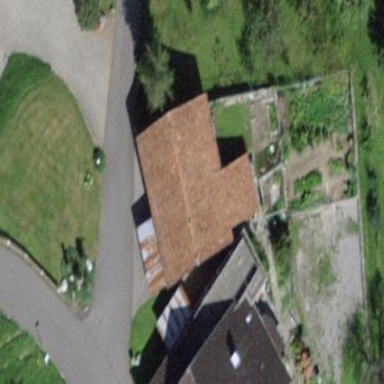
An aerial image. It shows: Building.